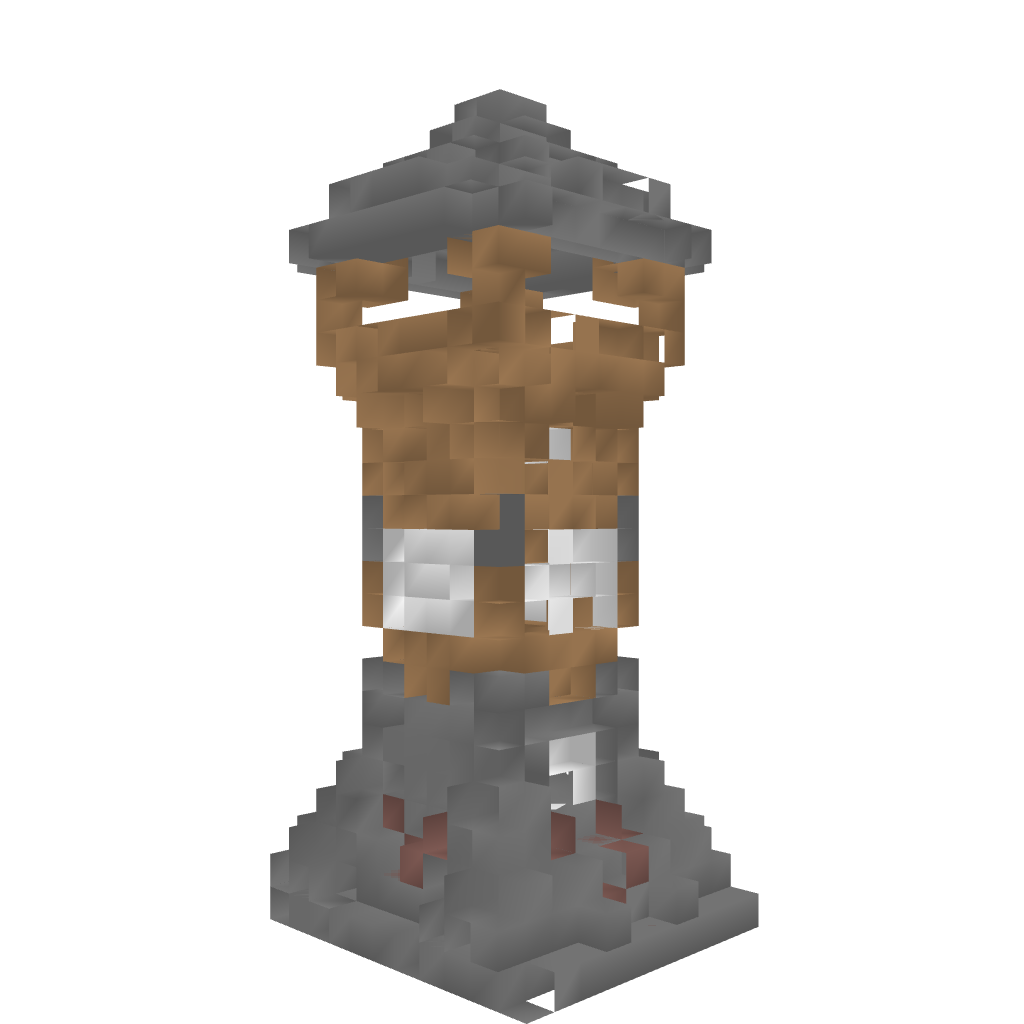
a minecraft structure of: Watch Tower high quality